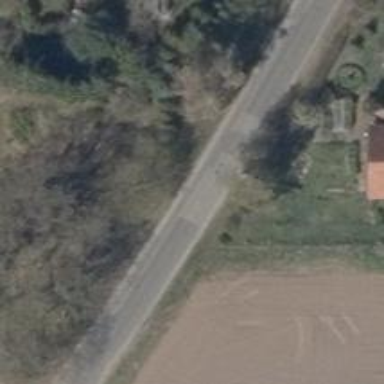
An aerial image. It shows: Tertiary road with asphalt surface.